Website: macys
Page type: cart
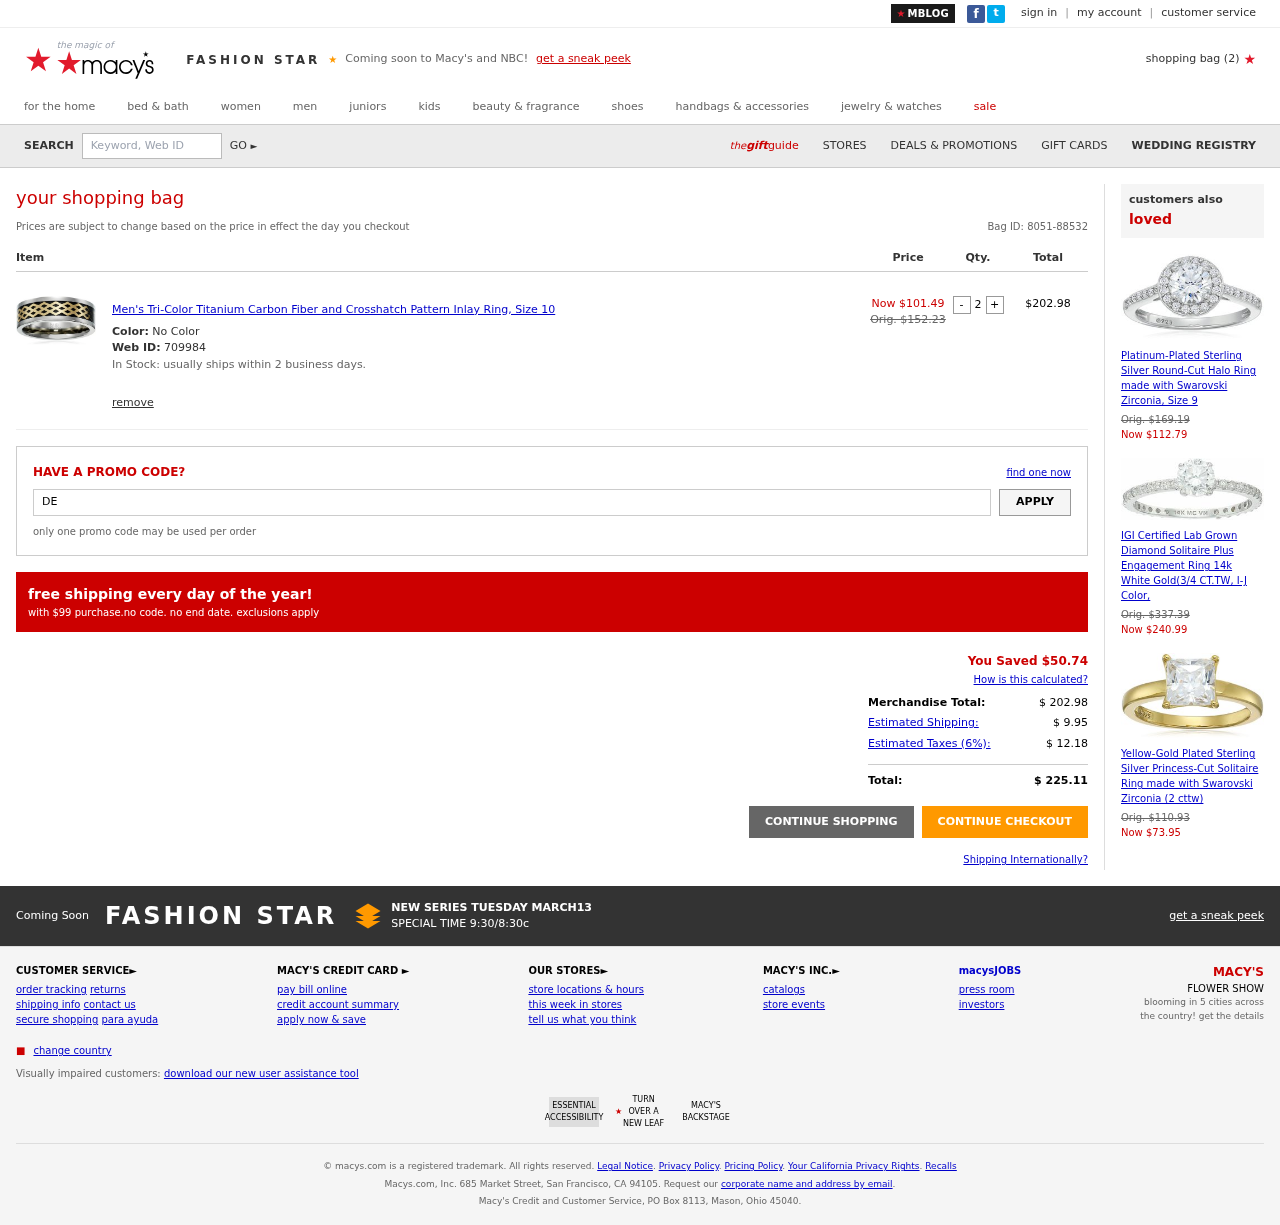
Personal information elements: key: PII_PROMO_CODE
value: DEAL2342
Product elements: key: PRODUCT1_NAME
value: Men's Tri-Color Titanium Carbon Fiber and Crosshatch Pattern Inlay Ring, Size 10
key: PRODUCT1_PRICE
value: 101.49
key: PRODUCT1_QUANTITY
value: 2
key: PRODUCT2_NAME
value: Platinum-Plated Sterling Silver Round-Cut Halo Ring made with Swarovski Zirconia, Size 9
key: PRODUCT2_PRICE
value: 112.79
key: PRODUCT3_NAME
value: IGI Certified Lab Grown Diamond Solitaire Plus Engagement Ring 14k White Gold(3/4 CT.TW, I-J Color,
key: PRODUCT3_PRICE
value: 240.99
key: PRODUCT4_NAME
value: Yellow-Gold Plated Sterling Silver Princess-Cut Solitaire Ring made with Swarovski Zirconia (2 cttw)
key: PRODUCT4_PRICE
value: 73.95
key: PRODUCT1_SKU
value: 709984
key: PRODUCT1_ORIGINAL_PRICE
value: Orig. $152.23
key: PRODUCT1_TOTAL
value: $202.98
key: PRODUCT2_ORIGINAL_PRICE
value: Orig. $169.19
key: PRODUCT3_ORIGINAL_PRICE
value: Orig. $337.39
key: PRODUCT4_ORIGINAL_PRICE
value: Orig. $110.93
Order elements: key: ORDER_NUM_ITEMS
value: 2
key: ORDER_ID
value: Bag ID: 8051-88532
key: ORDER_SAVINGS
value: $50.74
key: ORDER_SUBTOTAL
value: $ 202.98
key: ORDER_SHIPPING_COST
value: $ 9.95
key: ORDER_TAX
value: $ 12.18
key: ORDER_TOTAL
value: $ 225.11